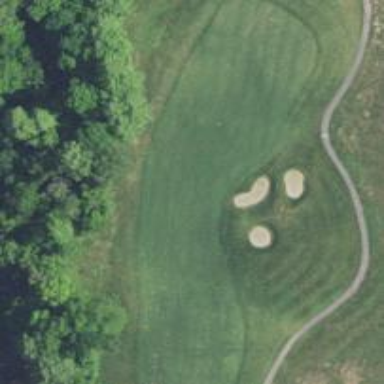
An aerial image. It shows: View of golf hole.